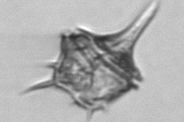
Label: Amylax